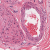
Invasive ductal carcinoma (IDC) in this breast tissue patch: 1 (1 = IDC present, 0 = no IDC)